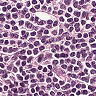
Metastatic tissue present: no